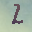
Label: 2